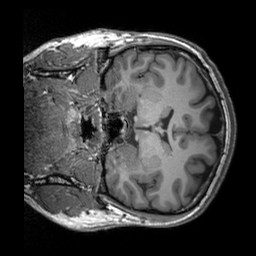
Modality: T1w
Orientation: coronal
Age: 21
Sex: male
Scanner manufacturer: siemens
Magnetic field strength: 3 T
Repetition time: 2.3 s
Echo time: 0.00303 s